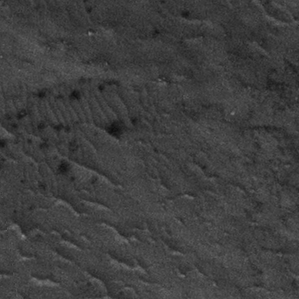
Label: frost